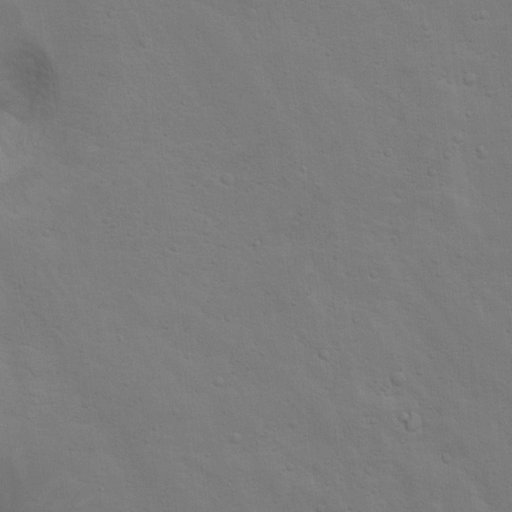
Objects detected: cone